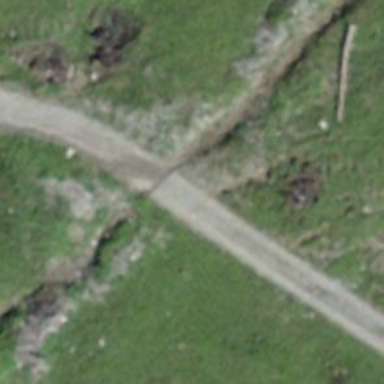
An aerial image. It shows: Gravel track with grade3 tracktype.